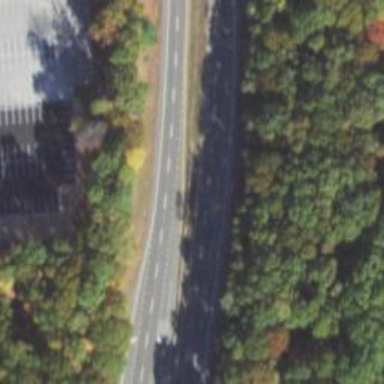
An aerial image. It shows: Expressway with asphalt surface classified as trunk highway.